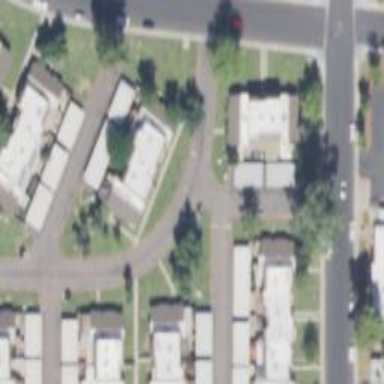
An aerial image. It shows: Living street.